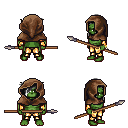
a pixel art fantasy rpg character, male body template, orc, green skin, gold arm armor, gold greaves, gray pixie cut hairstyle, cloth hood, bracelets, spear, four views (front, back, left, right), 2x2 character sprite sheet, small pixel art, hard edges, no anti-aliasing